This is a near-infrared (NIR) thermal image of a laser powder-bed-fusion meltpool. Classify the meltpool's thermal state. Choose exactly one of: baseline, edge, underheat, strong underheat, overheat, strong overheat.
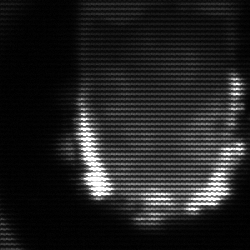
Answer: baseline